Aerial crown-view tile of a tropical tree (Barro Colorado Island, Panama), acquired 20250616:
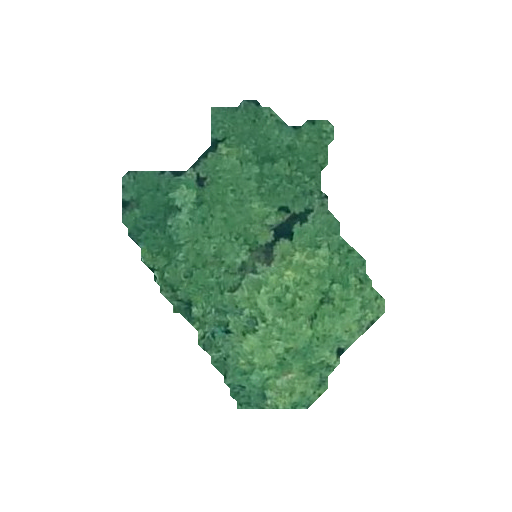
Species: Ocotea oblonga
GBIF accepted scientific name: Ocotea oblonga
Crown area: 71.154 m²